Question: So I wanted to test the speed of C++ vs Matlab for solving a linear system of equations. For this purpose I create a random system and measure the time required to solve it using Eigen on Visual Studio:
'''
#include <Eigen/Core>
#include <Eigen/Dense>
#include <chrono>
using namespace Eigen;
using namespace std;
int main()
{
chrono::steady_clock sc; // create an object of 'steady_clock' class
int n;
n = 5000;
MatrixXf m = MatrixXf::Random(n, n);
VectorXf b = VectorXf::Random(n);
auto start = sc.now(); // start timer
VectorXf x = m.lu().solve(b);
auto end = sc.now();
// measure time span between start & end
auto time_span = static_cast<chrono::duration<double>>(end - start);
cout << "Operation took: " << time_span.count() << " seconds !!!";
}
'''
Solving this 5000 x 5000 system takes 6.4 seconds on average. Doing the same in Matlab takes 0.9 seconds. The matlab code is as follows:
'''
a = rand(5000); b = rand(5000,1);
tic
x = a;
toc
'''
According to this flowchart of the backslash operator:

given that a random matrix is not triangular, permuted triangular, hermitian or upper heisenberg, the backslash operator in Matlab uses a LU solver, which I believe is the same solver that I'm using on the C++ code, that is, 'lu().solve'
Probably there is something that I'm missing, because I thought C++ was faster.
- - - -
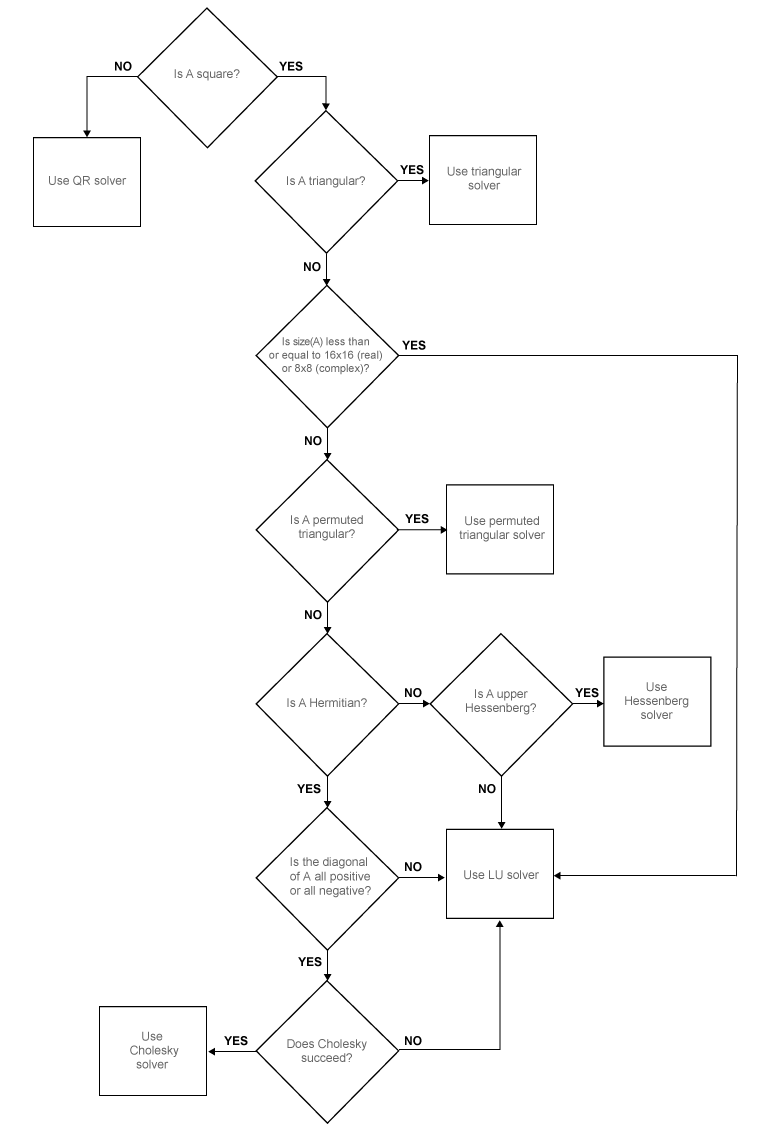
Answer: First of all, for this kind of operations Eigen is very unlikely to beat MatLab because the later will directly call Intel's MKL which is heavily optimized and multi-threaded. Note that you can also configure Eigen to fallback to MKL, see <URL>. If you do so, you'll end up with similar performance.
Nonetheless, 6.4s is way to much. The Eigen's <URL> and openmp. With OpenMP you might need to explicitly reduce the number of openmp threads to the number of physical cores.